Aerial crown-view tile of a tropical tree (Barro Colorado Island, Panama), acquired 20241112:
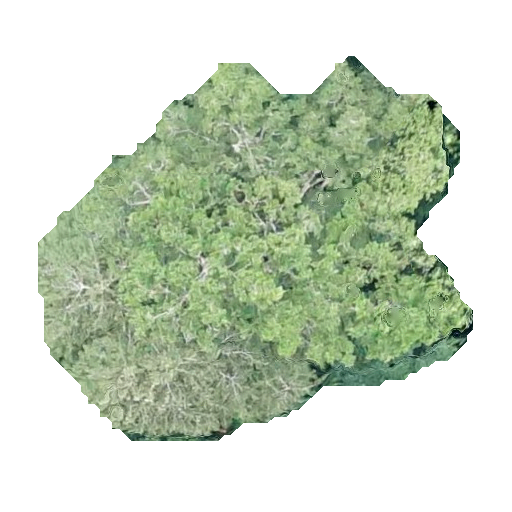
Species: Brosimum alicastrum
GBIF accepted scientific name: Brosimum alicastrum
Crown area: 183.772 m²